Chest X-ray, PA view. Patient: 80 years old, sex M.
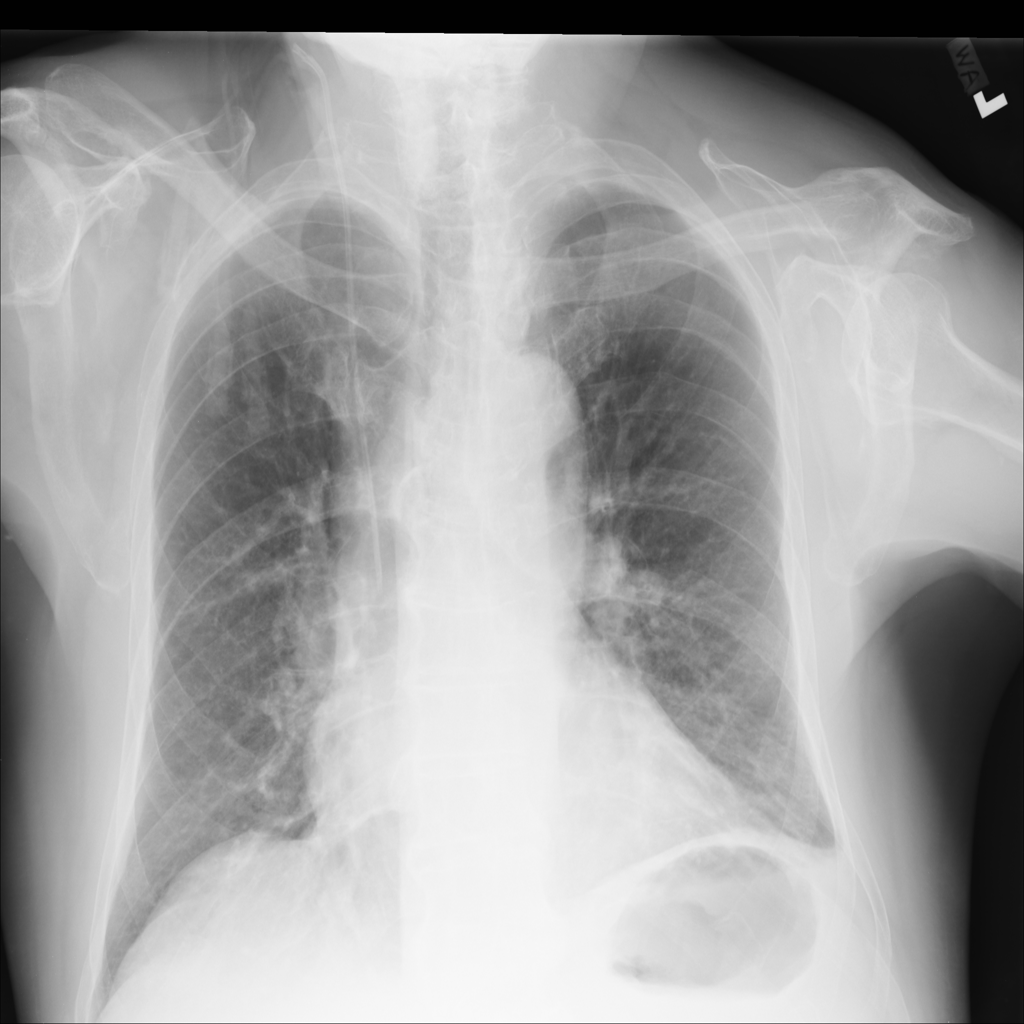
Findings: Effusion